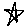
Label: star